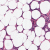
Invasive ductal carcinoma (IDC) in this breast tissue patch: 1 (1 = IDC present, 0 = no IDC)